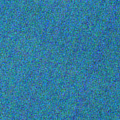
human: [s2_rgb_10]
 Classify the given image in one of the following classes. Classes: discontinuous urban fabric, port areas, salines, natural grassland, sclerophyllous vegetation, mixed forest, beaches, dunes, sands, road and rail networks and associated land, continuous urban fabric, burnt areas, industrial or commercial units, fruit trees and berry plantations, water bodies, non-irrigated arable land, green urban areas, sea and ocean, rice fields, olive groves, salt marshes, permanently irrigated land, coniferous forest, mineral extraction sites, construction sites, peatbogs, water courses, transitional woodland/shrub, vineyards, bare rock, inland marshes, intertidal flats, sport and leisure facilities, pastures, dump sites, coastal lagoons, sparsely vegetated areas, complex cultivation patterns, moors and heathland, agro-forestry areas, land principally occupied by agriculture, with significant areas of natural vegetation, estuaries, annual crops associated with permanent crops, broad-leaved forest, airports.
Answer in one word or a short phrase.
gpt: sea and ocean